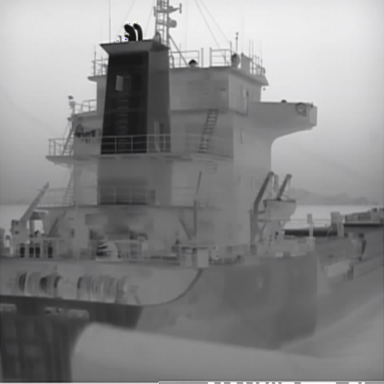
There is a liner in the infrared image.